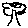
Label: tree